Question: I have a list like this.
'''
listt =[[' 2020-06-12 00:00:00+03:00 ',' 91.5','91.9','91.9','91.9','92.55','92.55','92.1','93.3','93.3 '],
[' 2020-06-13 00:00:00+03:00 ',' 91.6','91.6','92.85','92.85','92.85','92.85','92.3','92.3','92.1','92.1','94.1',],
[' 2020-06-14 00:00:00+03:00 ',' 91.5','91.5','91.65','91.65','91.5','92.9','92.9 '],
[' 2020-06-15 00:00:00+03:00 ',' 91.85','91.85','91.6','91.85','91.85','92.55','92.4','92.4','93.7','93.7','93.35','93.35 '],
[' 2020-06-16 00:00:00+03:00 ',' 91.6','91.6','91.3','91.3','92.75','92.75','92.15','92.15','93.15','93.15','92.9']]
'''
I want to print the daily number of unique measurements in descending order based on date.
My expected result is

I am using Counter. But it does not make group by.
'''
c = collections.Counter(daily_weights)
'''
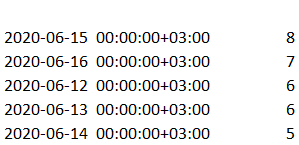
Answer: IIUC, you don't need Counter for this task. Just do:
'''
import pprint
from operator import itemgetter
listt = [[' 2020-06-12 00:00:00+03:00 ', ' 91.5', '91.9', '91.9', '91.9', '92.55', '92.55', '92.1', '93.3', '93.3 '],
[' 2020-06-13 00:00:00+03:00 ', ' 91.6', '91.6', '92.85', '92.85', '92.85', '92.85', '92.3', '92.3', '92.1',
'92.1', '94.1', ],
[' 2020-06-14 00:00:00+03:00 ', ' 91.5', '91.5', '91.65', '91.65', '91.5', '92.9', '92.9 '],
[' 2020-06-15 00:00:00+03:00 ', ' 91.85', '91.85', '91.6', '91.85', '91.85', '92.55', '92.4', '92.4', '93.7',
'93.7', '93.35', '93.35 '],
[' 2020-06-16 00:00:00+03:00 ', ' 91.6', '91.6', '91.3', '91.3', '92.75', '92.75', '92.15', '92.15', '93.15',
'93.15', '92.9']]
# count number of unique measurements
counts = ((head, len(set(tail))) for head, *tail in listt)
# sort the list in descending order based on the count of unique measurements
res = sorted(counts, key=itemgetter(1), reverse=True)
pprint.pprint(res)
'''
'''
[(' 2020-06-15 00:00:00+03:00 ', 8),
(' 2020-06-16 00:00:00+03:00 ', 7),
(' 2020-06-12 00:00:00+03:00 ', 6),
(' 2020-06-13 00:00:00+03:00 ', 6),
(' 2020-06-14 00:00:00+03:00 ', 5)]
'''
The <URL>:
'''
# count number of unique measurements
counts = ((head, len(set(tail))) for head, *tail in listt)
'''
will count the number of unique measurements per day. Then just <URL> using this number in descending order.
'''
# sort the list in descending order based on the count of unique measurements
res = sorted(counts, key=itemgetter(1), reverse=True)
'''